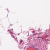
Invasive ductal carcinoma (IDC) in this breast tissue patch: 0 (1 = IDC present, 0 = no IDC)